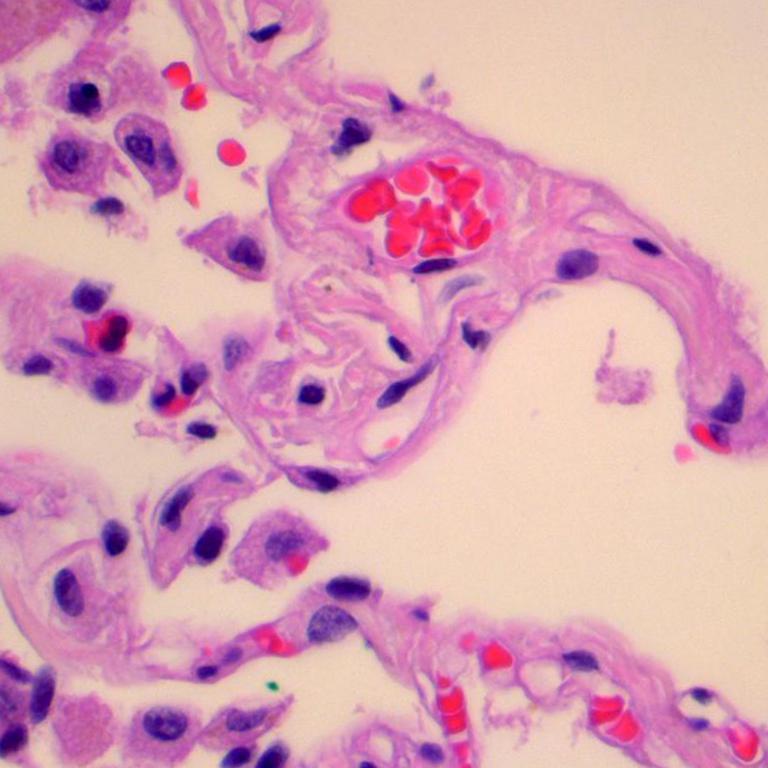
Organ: lung
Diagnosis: benign